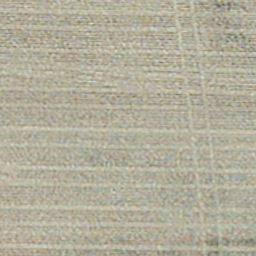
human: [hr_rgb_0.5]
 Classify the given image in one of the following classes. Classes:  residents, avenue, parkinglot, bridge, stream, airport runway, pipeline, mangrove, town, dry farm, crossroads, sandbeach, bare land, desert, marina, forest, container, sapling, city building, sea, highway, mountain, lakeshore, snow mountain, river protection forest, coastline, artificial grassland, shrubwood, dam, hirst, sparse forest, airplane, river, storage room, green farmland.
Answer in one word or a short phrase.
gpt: dry farm